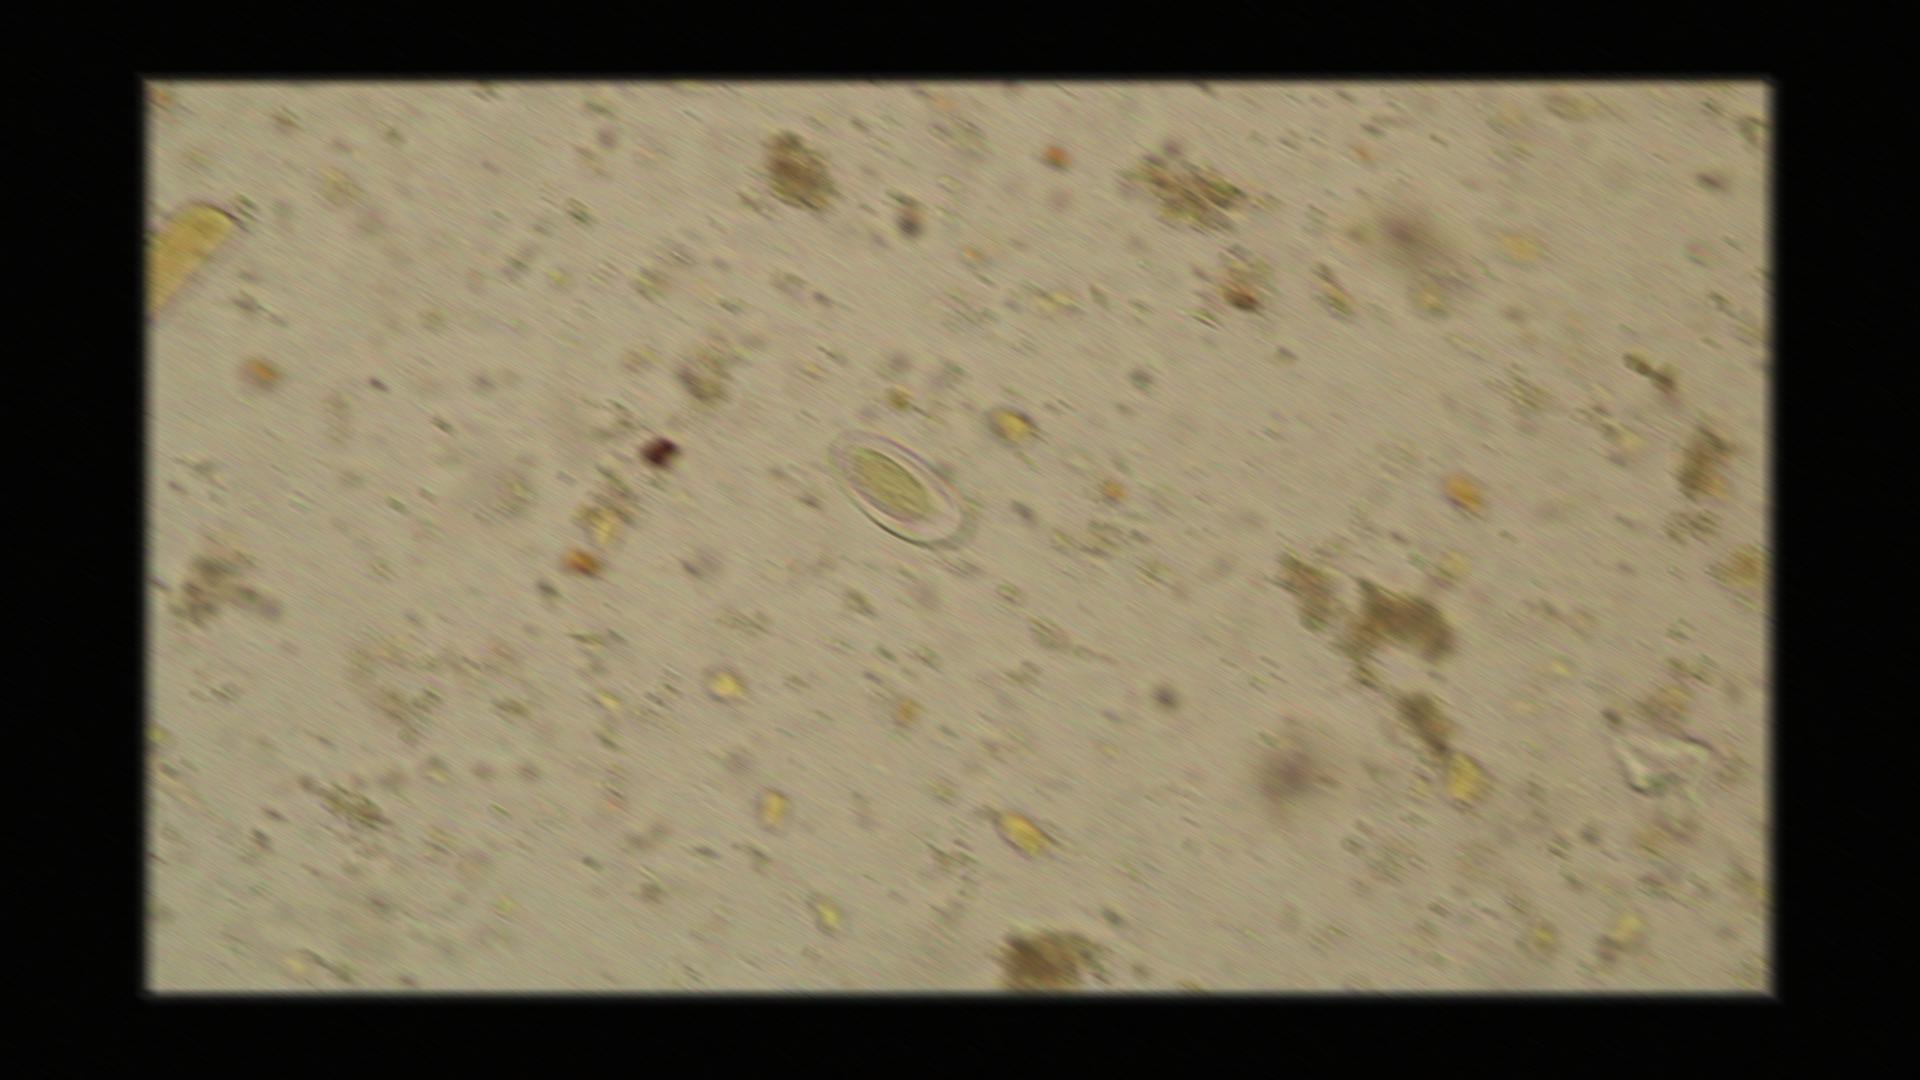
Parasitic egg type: Enterobius vermicularis